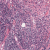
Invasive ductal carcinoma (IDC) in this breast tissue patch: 1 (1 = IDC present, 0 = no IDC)